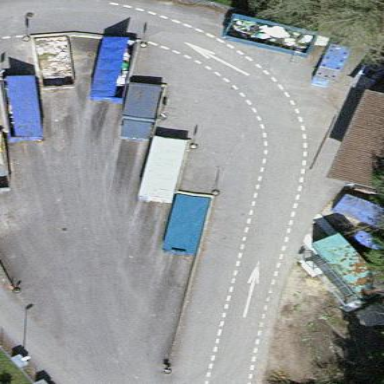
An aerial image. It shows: Recycling center.